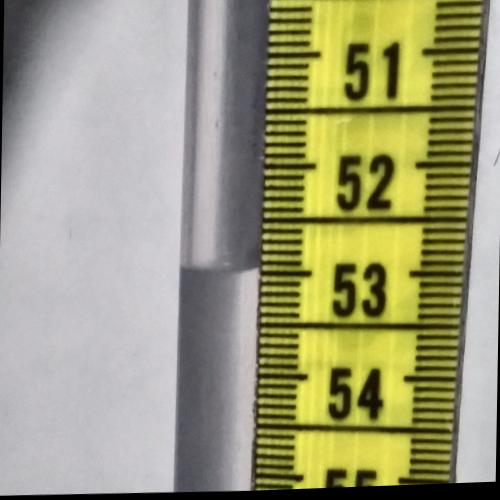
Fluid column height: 53.0 cm